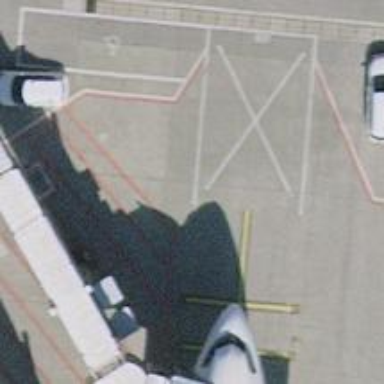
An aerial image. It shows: Airport parking position.